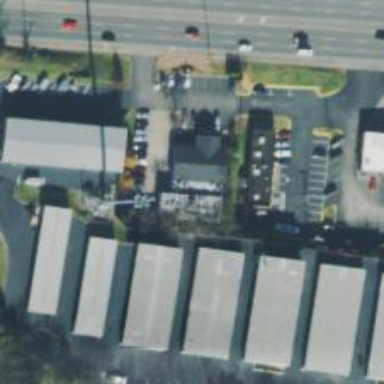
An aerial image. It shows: Veterinary facility.